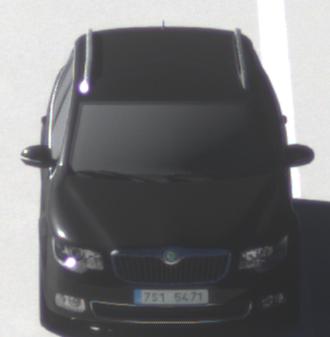
Make: Skoda
Model: Superb Combi 1.4 TSI
Detailed model: Superb (II) Combi
Model produced from: 2010/01
Model produced until: 2011/10
Doors: 5
Color: black
Road condition: dry road
Daytime: morning or afternoon
Contrast: high contrast